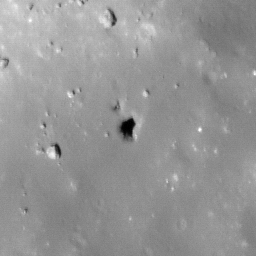
Pit: Jackson 5
Host crater: Jackson
Host type: impact_melt
Lunar coordinates: latitude 22.306, longitude 197.085